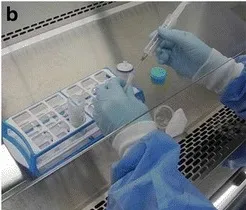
Simulated usage of the needle during the worker's filtering procedure at the time of injury. B; Recapping the needle after use.
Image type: medical_photograph (skin_photograph)